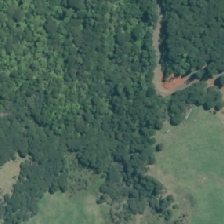
Land cover: indigenous_forest